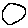
Label: circle